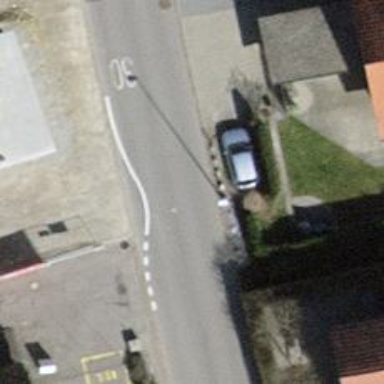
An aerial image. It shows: Traffic calming feature called choker.